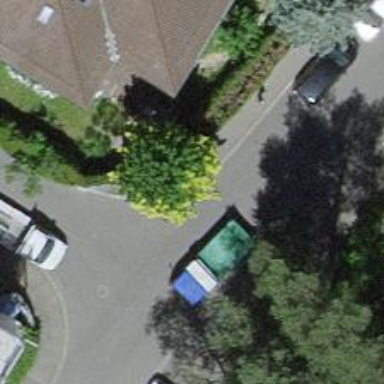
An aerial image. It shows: Kerb barrier.